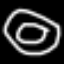
Label: donut